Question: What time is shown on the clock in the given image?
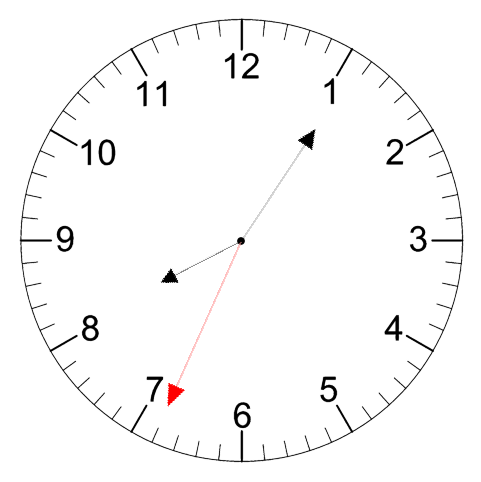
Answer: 08:05:34